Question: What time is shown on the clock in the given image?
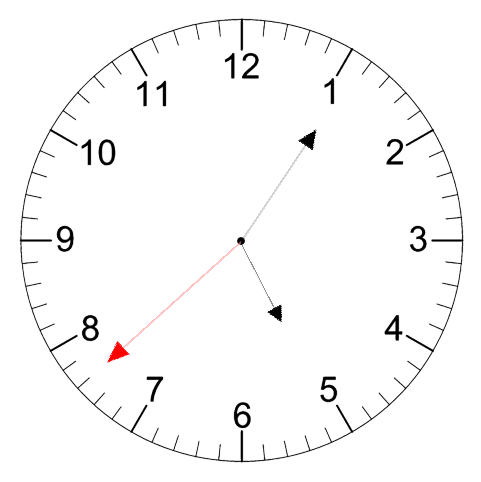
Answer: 05:05:38